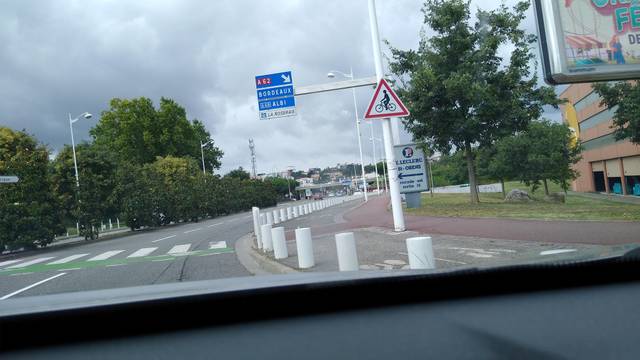
Region: France
Coordinates: 43.608, 1.487